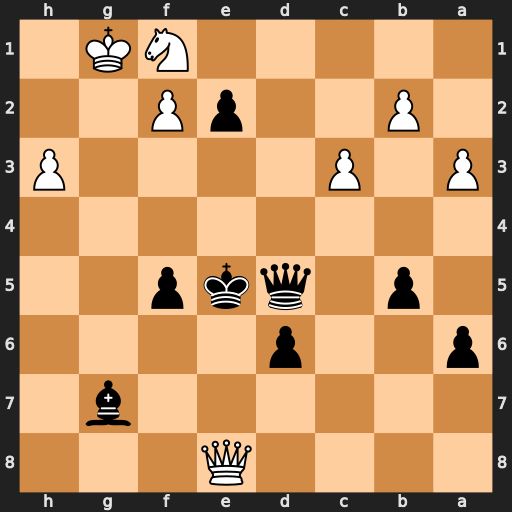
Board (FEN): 4Q3/6b1/p2p4/1p1qkp2/8/P1P4P/1P2pP2/5NK1
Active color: b
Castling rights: -
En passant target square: -
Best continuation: Qe6 Qxe6+ Kxe6